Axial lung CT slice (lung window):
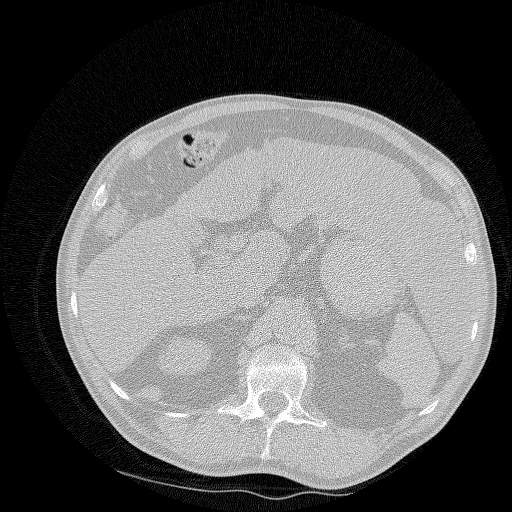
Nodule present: no